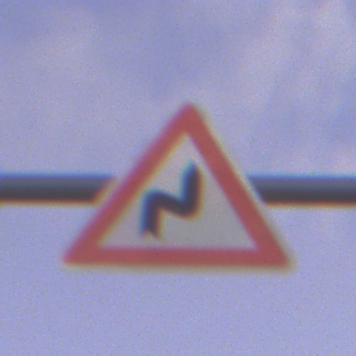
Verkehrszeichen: DoppelkurveRechts
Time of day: Dawn
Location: Outdoor (RoadRail)
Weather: Clear
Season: NotSpecified
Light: Natural